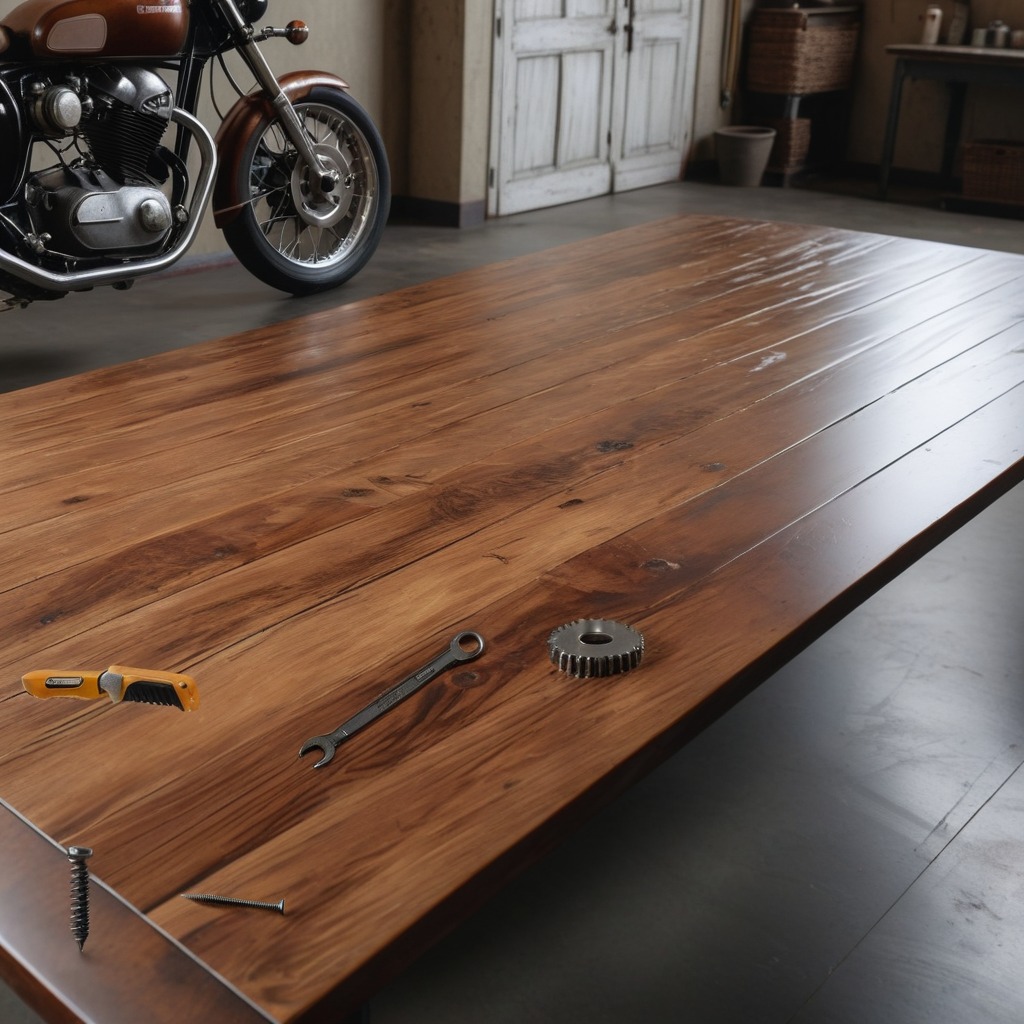
A steel gear with teeth, a utility knife, a metal machine screw, a coiled metal spring, and a wrench are lying on the wooden table.